Question: Seems I am having difficulty with something as simple as icons.
I am building an app for iOS7 only and thus, devices are retina displays (excluding iPad 2). So I made up some 60 x 60 icons for my tabbar. However these are just too big. And 30 x 30 is a little pixelated.
Here is what a 60 x 60 icon looks like:

Can someone tell me why this is happening?
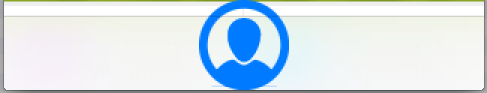
Answer: Keep 60x60px icons but rename them as iconName@2x.png which iOS will automatically reduce to 30x30 points, roughly to half of the original size on retina devices.
If you are using assets catalogue, please make sure your icons are set to 2x icon sets.